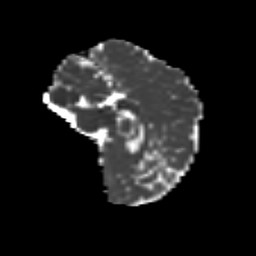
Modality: MD
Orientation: sagittal
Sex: male
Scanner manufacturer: siemens
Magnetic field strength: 3 T
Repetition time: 5 s
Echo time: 0.071 s